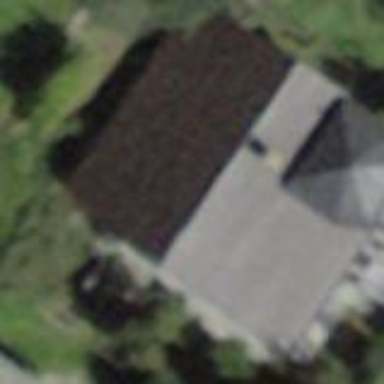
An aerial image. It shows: Building with gabled roof oriented across.